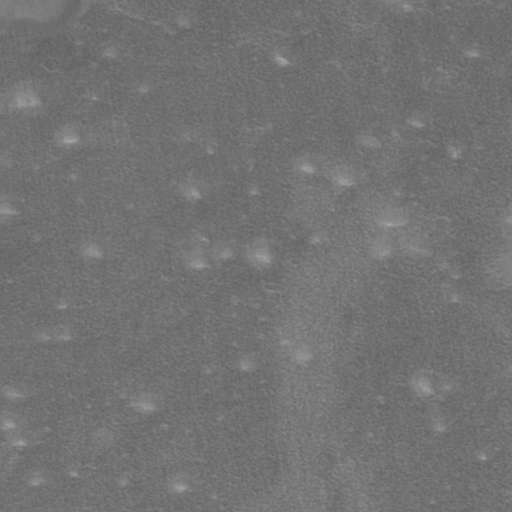
Objects detected: cone, cone